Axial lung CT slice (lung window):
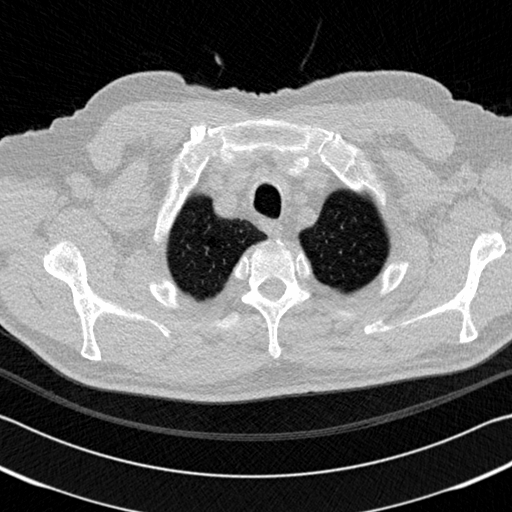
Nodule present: no